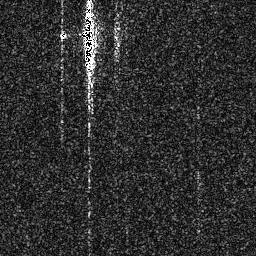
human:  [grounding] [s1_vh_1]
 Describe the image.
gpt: In the satellite image, there is  <ref>1 medium ship </ref> <box>[[30, 0, 38, 30, 0]]</box> located at top.